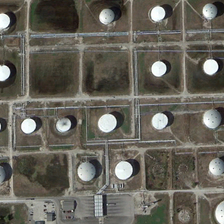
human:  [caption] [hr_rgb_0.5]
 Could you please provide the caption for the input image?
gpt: many storage tanks are surrounded by square meadows .

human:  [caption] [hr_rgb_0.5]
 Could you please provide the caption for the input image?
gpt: many storage tanks are surrounded by square meadows .

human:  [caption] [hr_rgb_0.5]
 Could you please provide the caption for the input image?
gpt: many storage tanks are surrounded by square meadows .

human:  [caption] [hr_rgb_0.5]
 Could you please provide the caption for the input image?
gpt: many storage tanks are surrounded by square meadows .

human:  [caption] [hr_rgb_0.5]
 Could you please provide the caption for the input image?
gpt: many storage tanks are surrounded by square meadows .